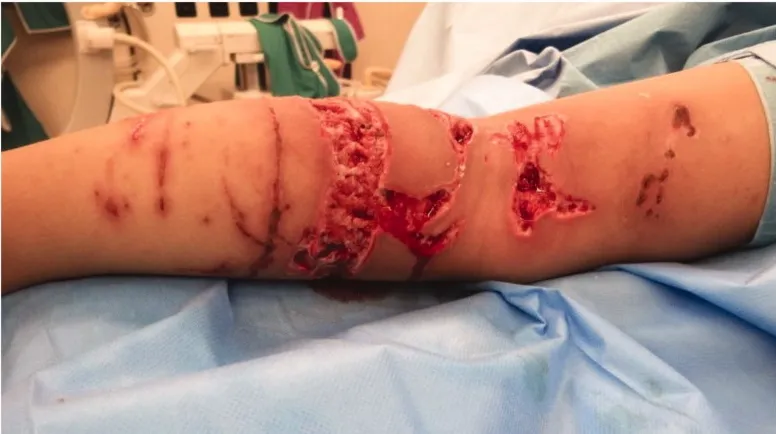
Left leg after radical debridement of the devitalized tissue with very deep, tunnel-like necrosis 14 after trauma.
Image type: medical_photograph (other_medical_photograph)